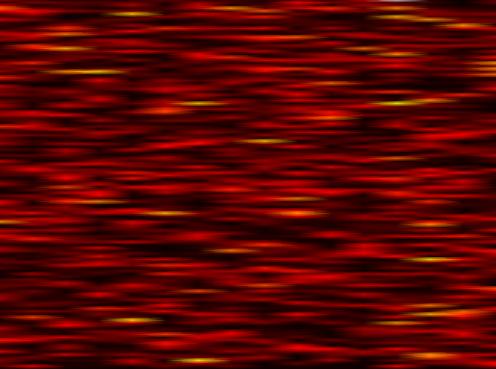
Label: WOLA